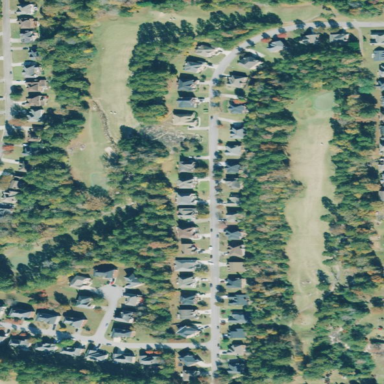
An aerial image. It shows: Golf course.